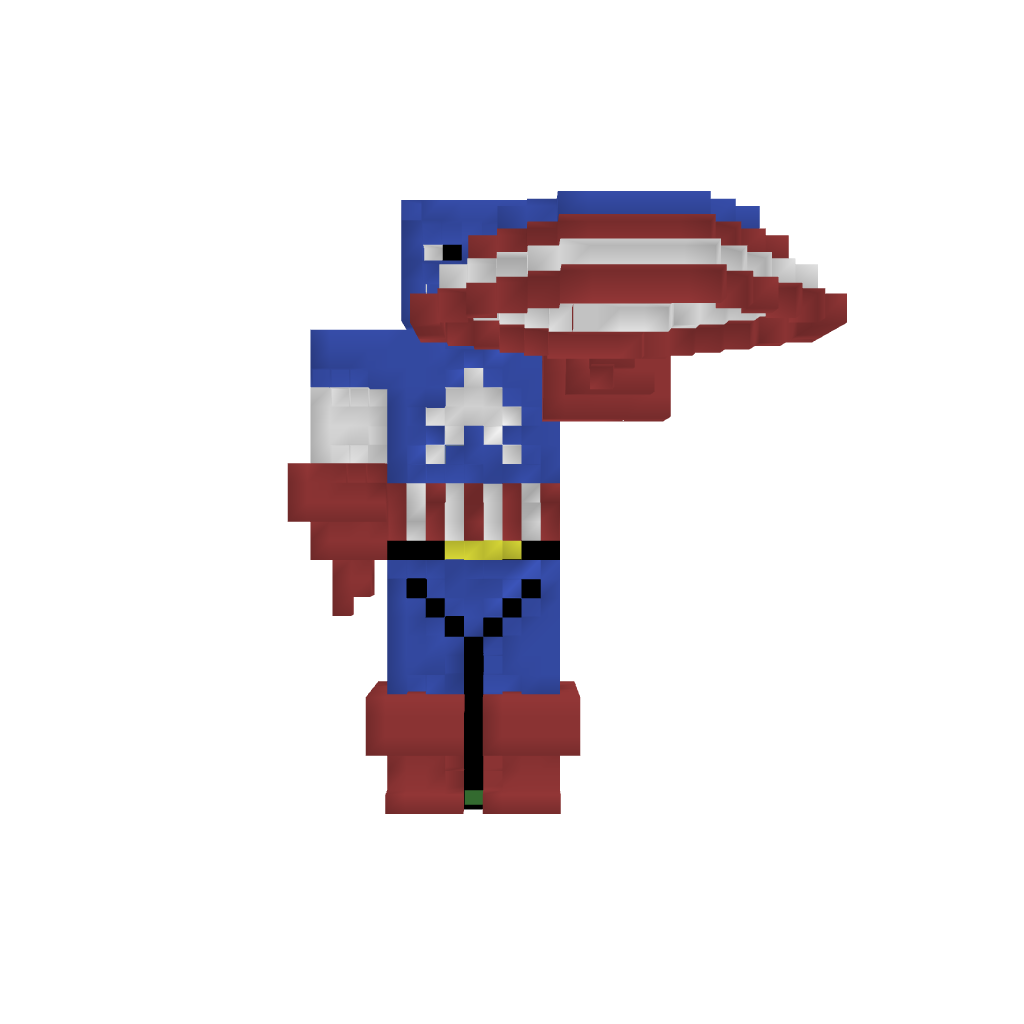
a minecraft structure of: Captain America Statue bad low quality